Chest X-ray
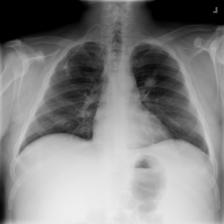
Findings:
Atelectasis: negative
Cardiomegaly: negative
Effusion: negative
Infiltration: negative
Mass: positive
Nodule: positive
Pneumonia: negative
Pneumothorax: negative
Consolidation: negative
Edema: negative
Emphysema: negative
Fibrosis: negative
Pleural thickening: negative
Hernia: negative